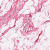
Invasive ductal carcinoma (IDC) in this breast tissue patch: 0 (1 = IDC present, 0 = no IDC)